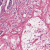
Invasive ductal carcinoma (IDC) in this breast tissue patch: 1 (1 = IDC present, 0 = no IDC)